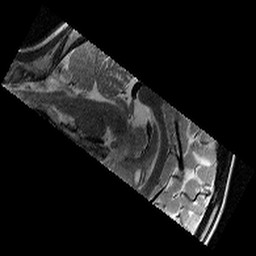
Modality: T2w
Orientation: sagittal
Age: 9
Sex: male
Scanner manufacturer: siemens
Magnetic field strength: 3 T
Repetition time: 9.23 s
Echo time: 0.067 s